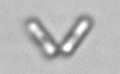
Label: Thalassionema